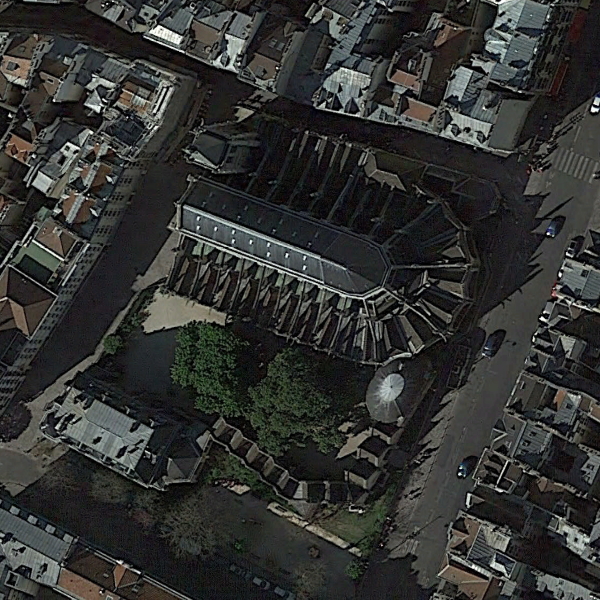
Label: Church